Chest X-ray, AP view. Patient: 49 years old, sex F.
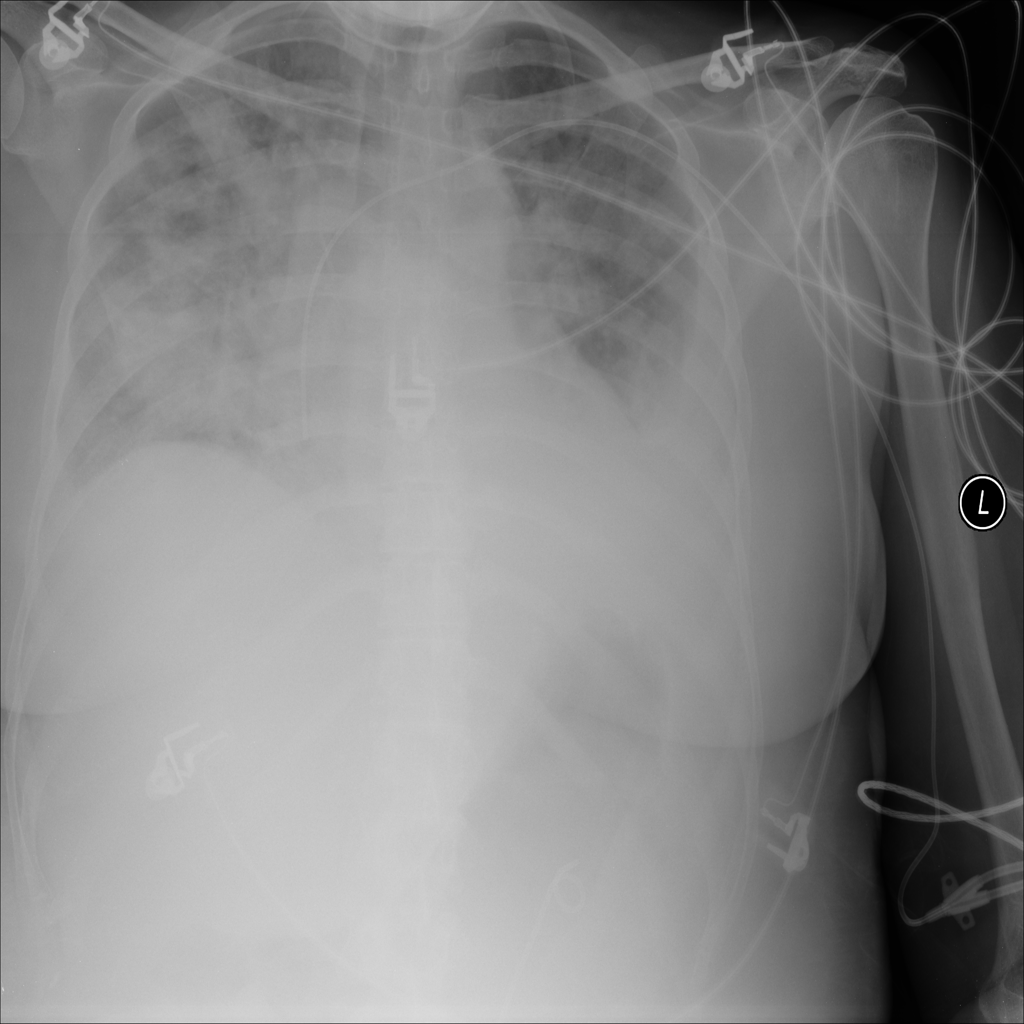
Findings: Effusion, Infiltration